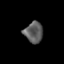
Tissue: lung
Cell type: Epithelial cells
Senescence score: 0.227
Nuclear area (px): 379
Mean DAPI intensity: 93.232